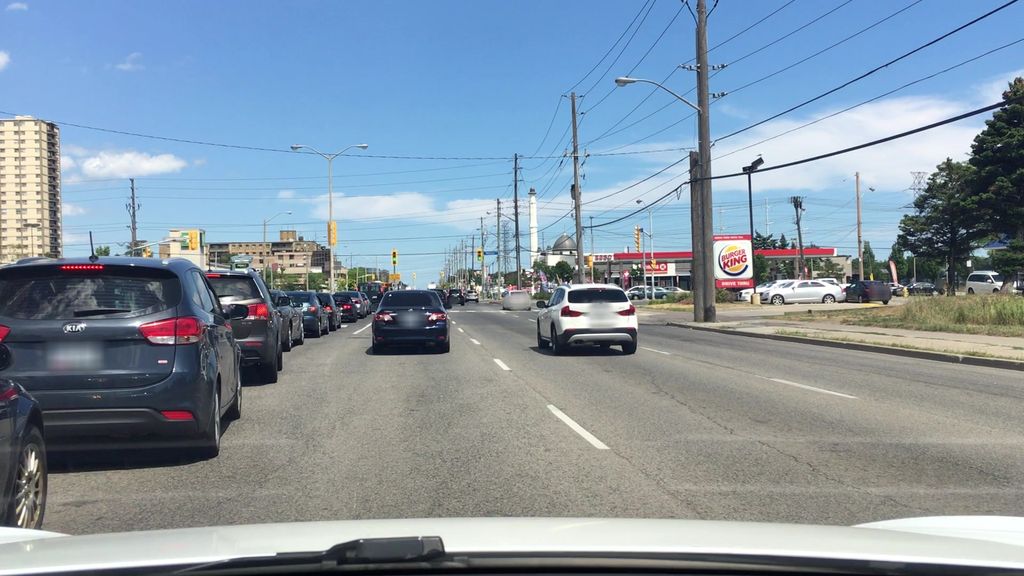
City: toronto